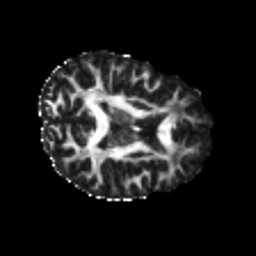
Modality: FA
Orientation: axial
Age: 33
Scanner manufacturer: philips
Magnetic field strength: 3 T
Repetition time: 8.6 s
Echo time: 0.127 s